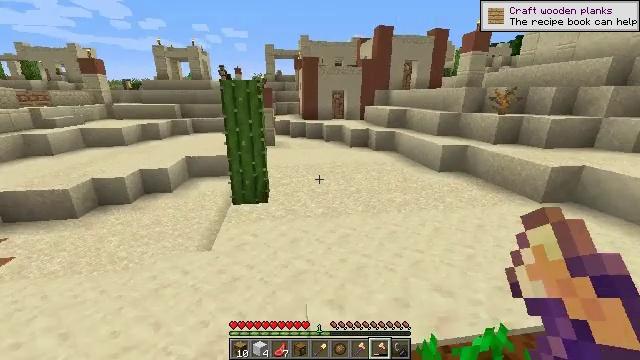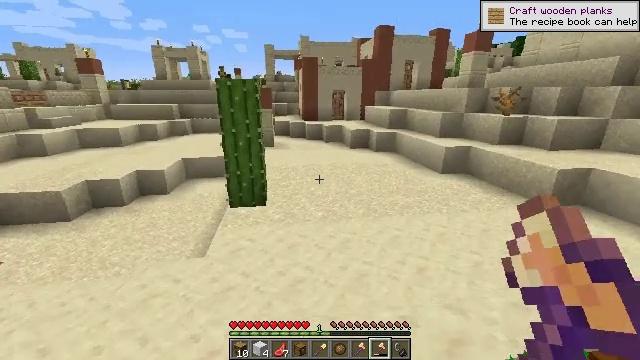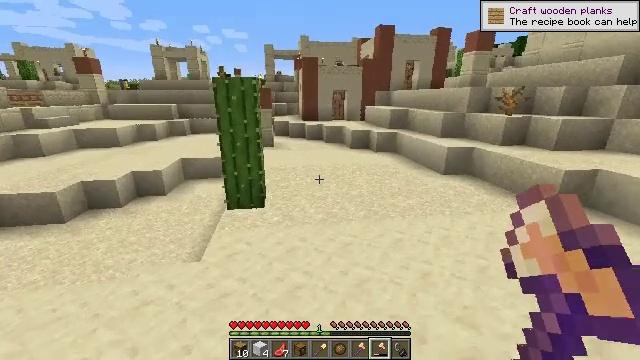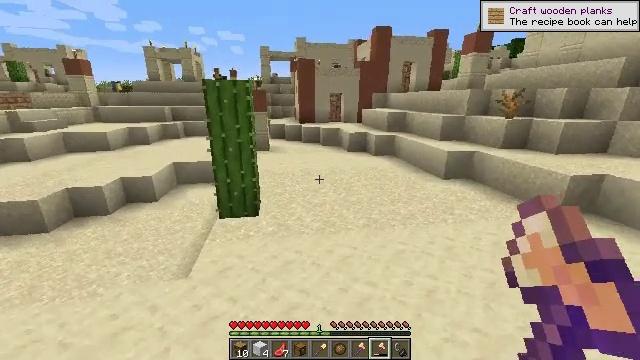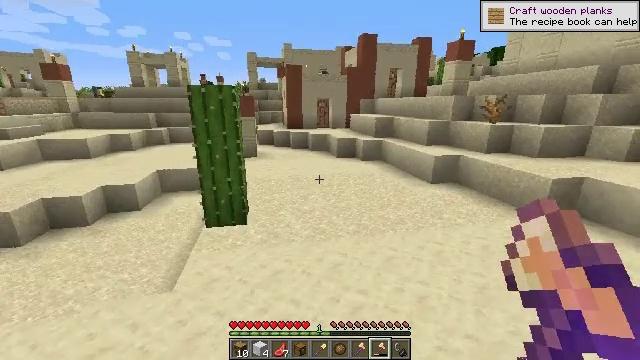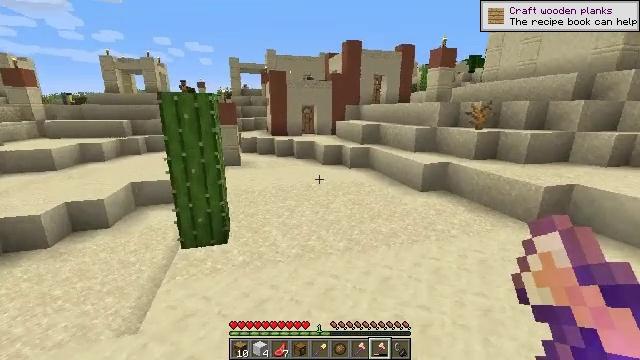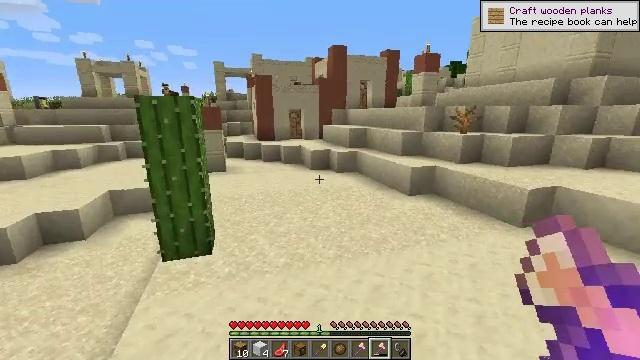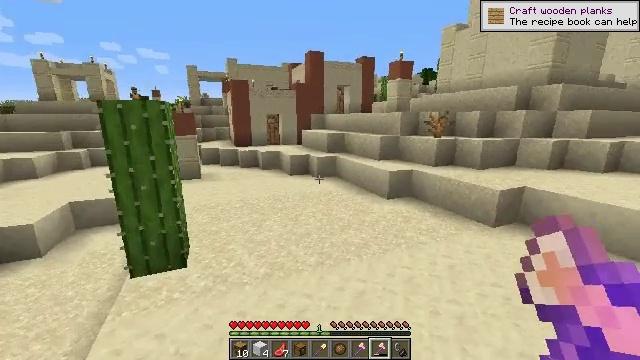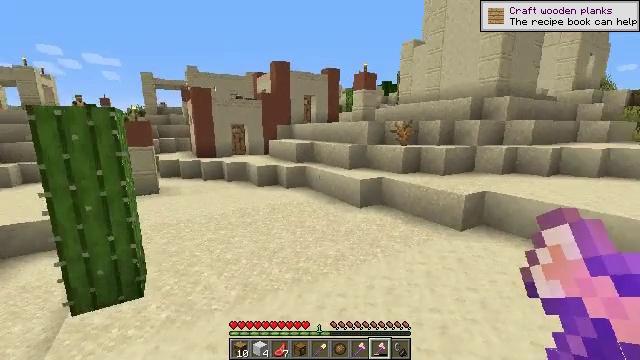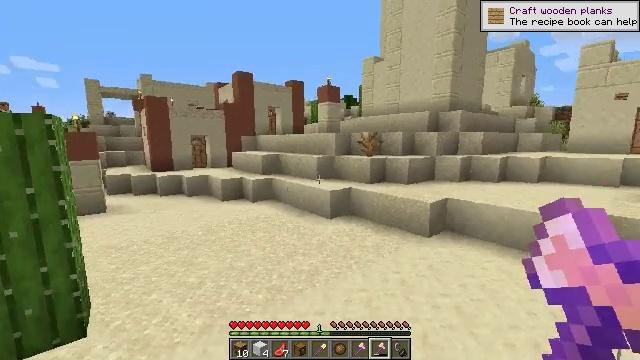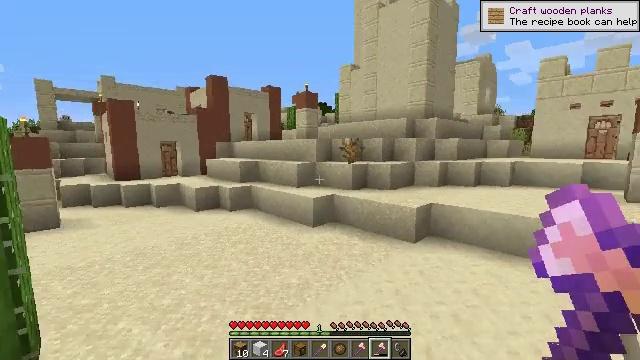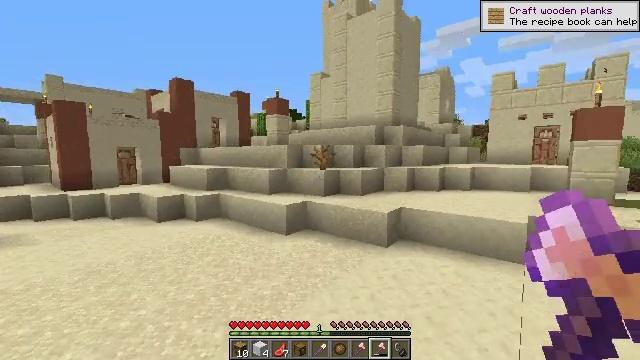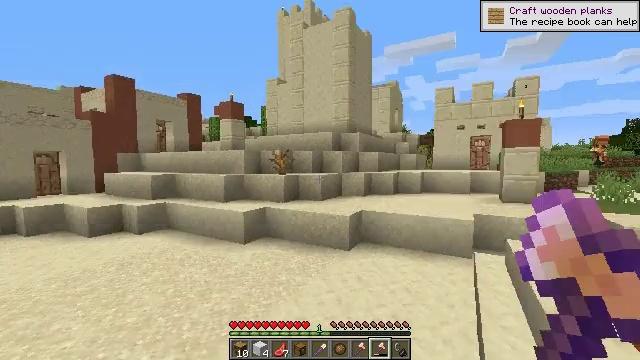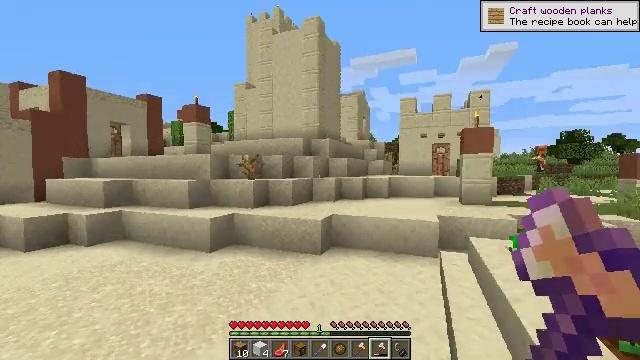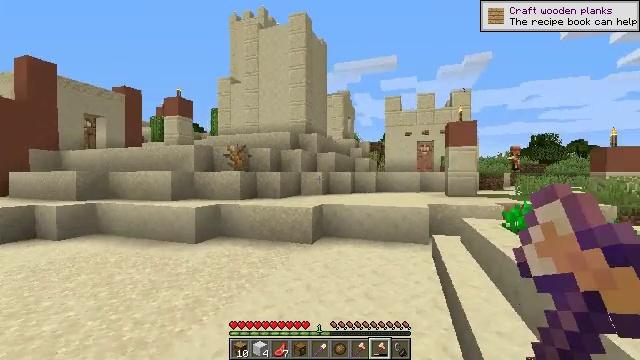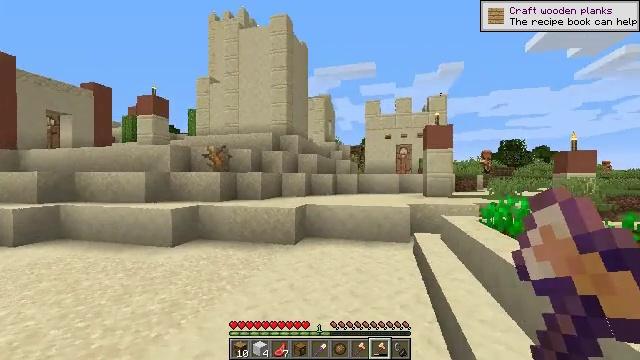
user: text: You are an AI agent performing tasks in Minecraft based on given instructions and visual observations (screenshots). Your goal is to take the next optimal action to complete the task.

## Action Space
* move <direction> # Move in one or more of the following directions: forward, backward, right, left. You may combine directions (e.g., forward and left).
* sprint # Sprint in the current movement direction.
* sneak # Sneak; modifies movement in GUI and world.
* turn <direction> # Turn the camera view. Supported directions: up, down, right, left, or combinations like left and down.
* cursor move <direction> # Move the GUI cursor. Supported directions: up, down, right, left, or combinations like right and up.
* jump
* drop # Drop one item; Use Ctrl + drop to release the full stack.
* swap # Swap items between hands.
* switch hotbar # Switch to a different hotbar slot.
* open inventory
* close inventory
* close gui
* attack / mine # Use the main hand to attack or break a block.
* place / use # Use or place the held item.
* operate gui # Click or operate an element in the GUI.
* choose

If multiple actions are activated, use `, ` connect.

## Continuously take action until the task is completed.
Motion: motion action
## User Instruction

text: Retrieve the lime bed from its current location.
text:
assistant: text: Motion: move forward
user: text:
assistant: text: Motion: move forward
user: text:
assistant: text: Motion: move forward
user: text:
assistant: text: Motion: move forward, turn right and up
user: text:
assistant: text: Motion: move forward, turn right and up
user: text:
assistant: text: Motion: move forward, turn right
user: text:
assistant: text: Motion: move forward and move left, turn right and up
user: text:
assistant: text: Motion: move forward and move left, turn right and up
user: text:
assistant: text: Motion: move forward and move left, turn right and up
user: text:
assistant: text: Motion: move forward and move left, turn right and up
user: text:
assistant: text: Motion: move forward and move left, turn right and up
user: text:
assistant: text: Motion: move forward and move left, turn right and up
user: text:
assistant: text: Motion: move forward and move left, turn right and up
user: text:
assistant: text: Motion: move forward and move left, turn right
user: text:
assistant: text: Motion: move forward and move left, turn right
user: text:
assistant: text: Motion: move forward and move left, turn right
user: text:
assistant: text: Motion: move forward and move left, turn right
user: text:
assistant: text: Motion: move forward and move left, turn right
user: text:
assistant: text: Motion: no_op
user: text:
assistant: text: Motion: no_op
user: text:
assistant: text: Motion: move forward
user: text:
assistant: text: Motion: move forward
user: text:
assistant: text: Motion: no_op
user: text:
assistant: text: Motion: no_op
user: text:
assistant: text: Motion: move forward, turn right
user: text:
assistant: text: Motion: move forward, turn right
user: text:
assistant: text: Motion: move forward, turn right and down
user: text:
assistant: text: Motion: move forward
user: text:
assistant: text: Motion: move forward
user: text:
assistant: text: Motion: move forward